Field crop: maize
Growth stage: 1
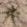
Species: salsola